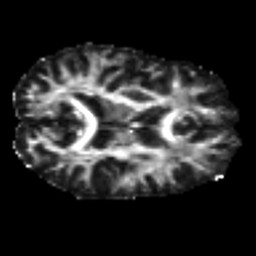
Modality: FA
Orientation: axial
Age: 38
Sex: female
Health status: healthy
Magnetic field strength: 3 T
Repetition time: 9 s
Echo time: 0.093 s